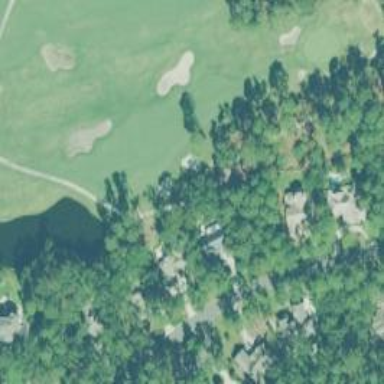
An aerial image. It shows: Grassy area designated as golf fairway.